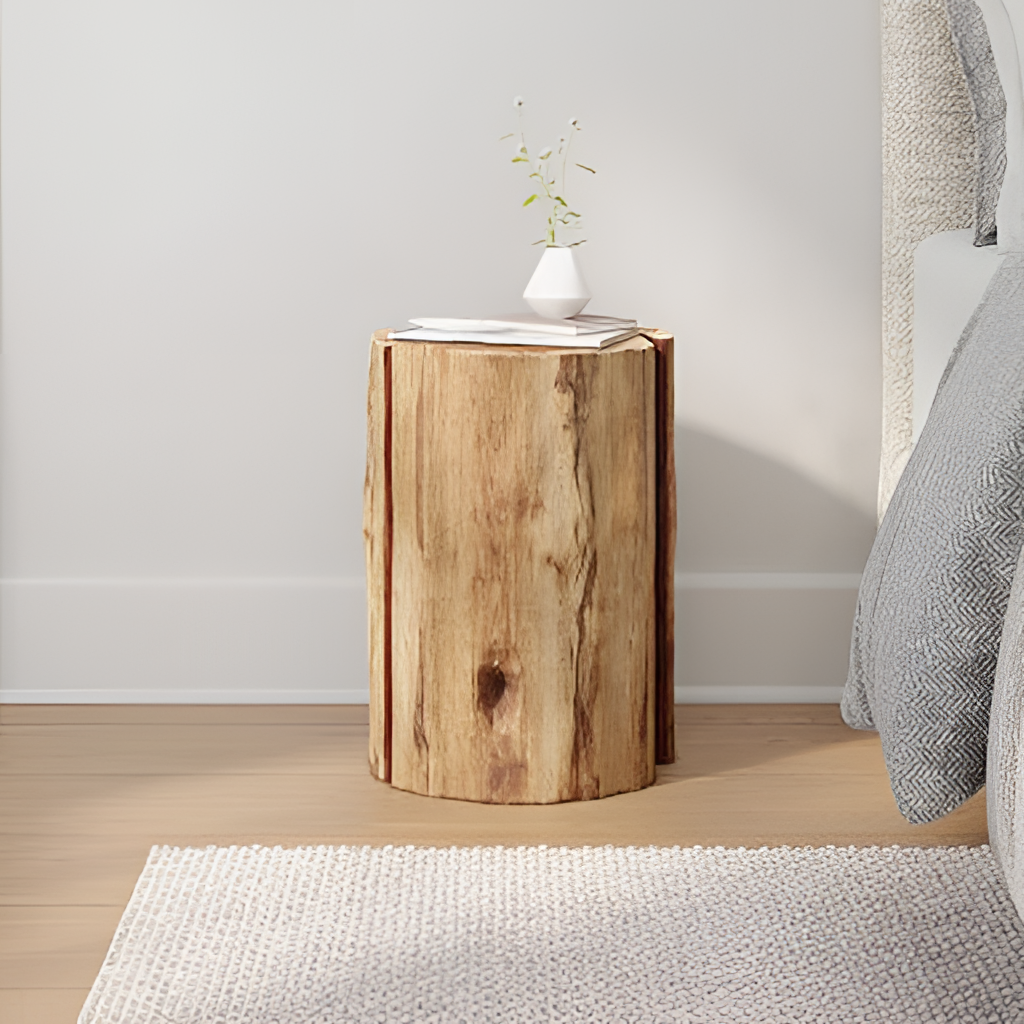
wood side table, living room, modern, paint wallpaper, with solid pattern, brown wood flooring, with plank pattern